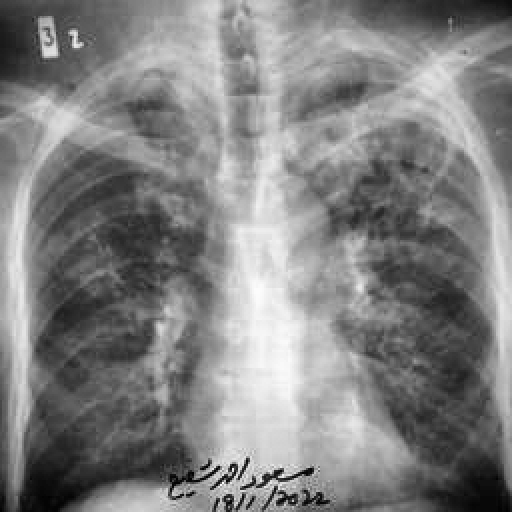
Finding: TUBERCULOSIS